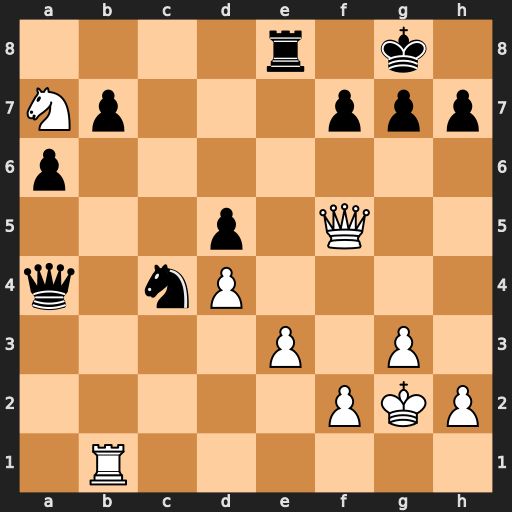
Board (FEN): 4r1k1/Np3ppp/p7/3p1Q2/q1nP4/4P1P1/5PKP/1R6
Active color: w
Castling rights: -
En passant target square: -
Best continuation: Rxb7 Nd6 Qd7 Qxd7 Rxd7